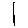
Label: line